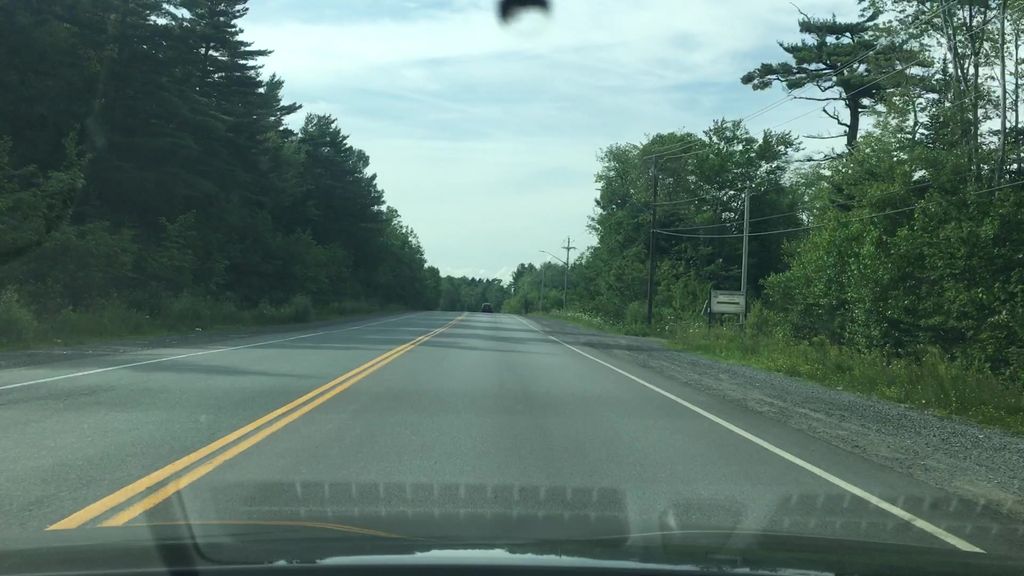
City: halifax